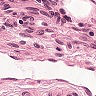
Metastatic tissue present: no